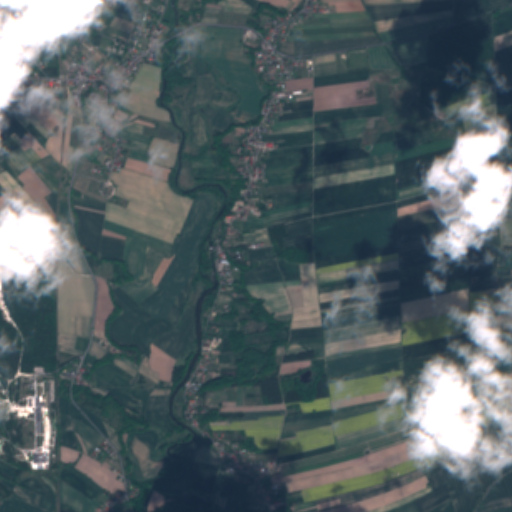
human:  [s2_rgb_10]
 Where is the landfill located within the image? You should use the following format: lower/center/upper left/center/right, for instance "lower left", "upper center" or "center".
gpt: The landfill is located in the center left of the image.
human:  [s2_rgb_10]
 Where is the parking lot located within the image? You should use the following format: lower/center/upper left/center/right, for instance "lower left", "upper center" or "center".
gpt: The parking lot is located in the upper left of the image.
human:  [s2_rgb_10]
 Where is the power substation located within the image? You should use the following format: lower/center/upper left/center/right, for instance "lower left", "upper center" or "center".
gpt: The power substation is located in the upper center of the image.
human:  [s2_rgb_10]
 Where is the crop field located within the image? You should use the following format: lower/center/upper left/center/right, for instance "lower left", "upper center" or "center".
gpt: There is no crop field in the image.